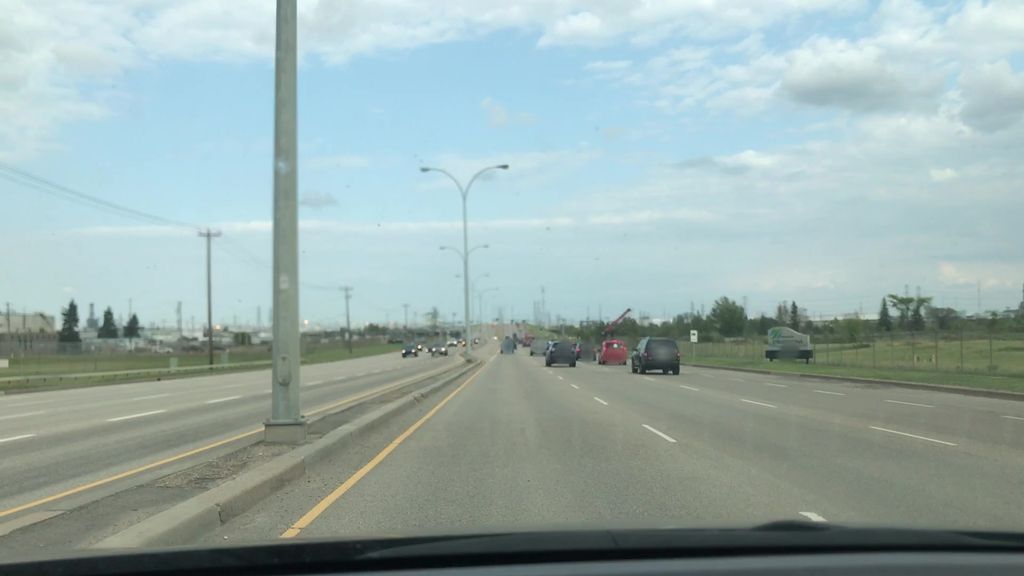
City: edmonton